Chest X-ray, PA view. Patient: 61 years old, sex M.
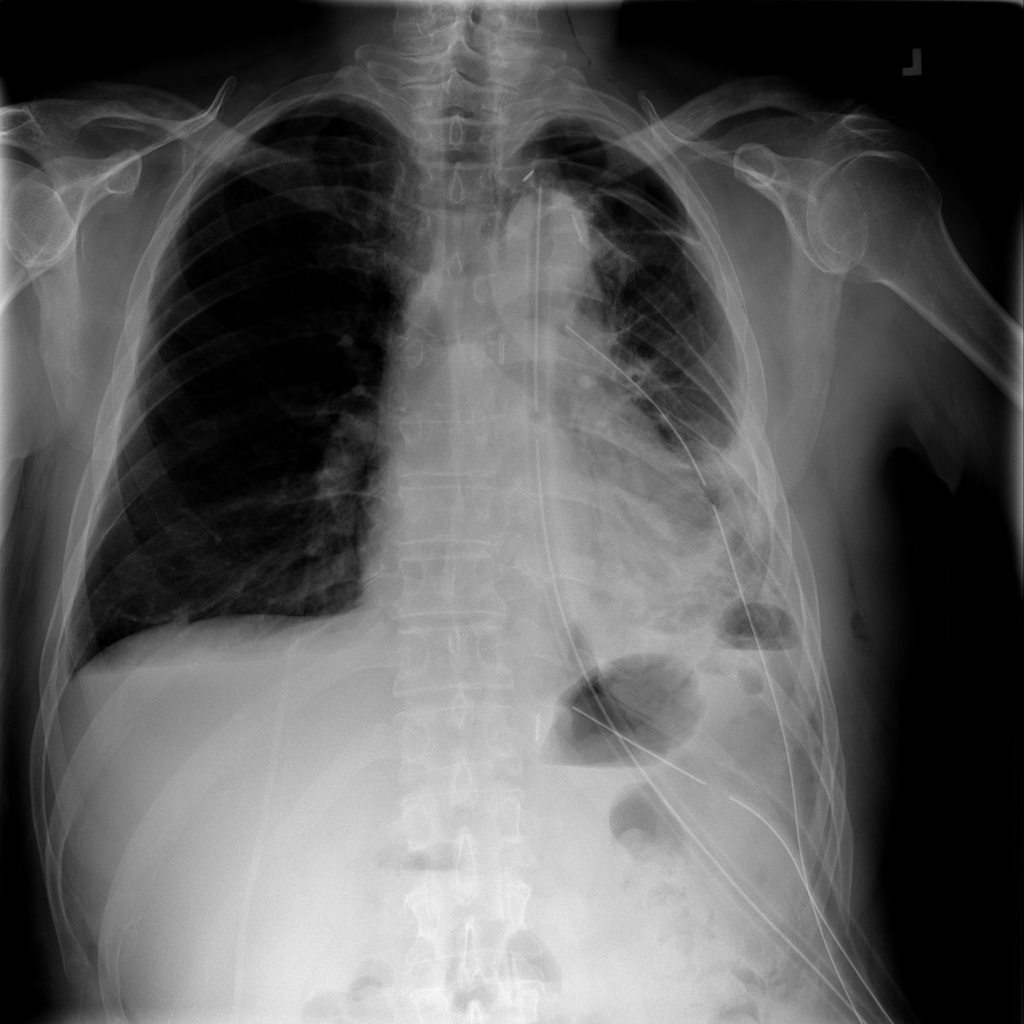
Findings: Emphysema, Pneumothorax